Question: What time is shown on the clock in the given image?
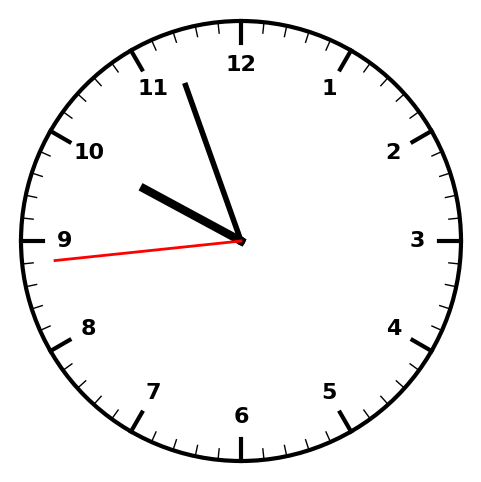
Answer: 09:56:44